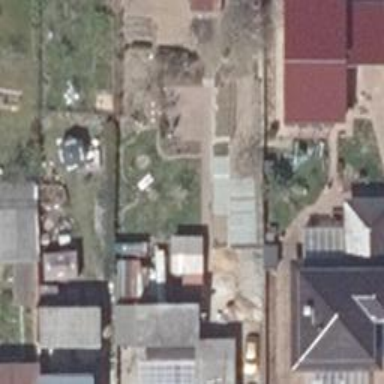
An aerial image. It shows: Garden that is leisure land.